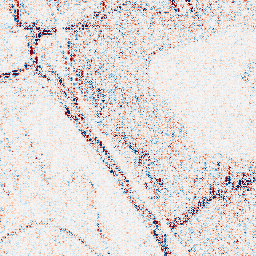
Category: wavelet
Decomposition family: wavelet_dwt
Decomposition parameters: wavelet: coif2
level: 1
Upsampling method: sinc_blackman
Upsampling parameters: scale: 2
kernel_size: 8
Upsampling scale: 2